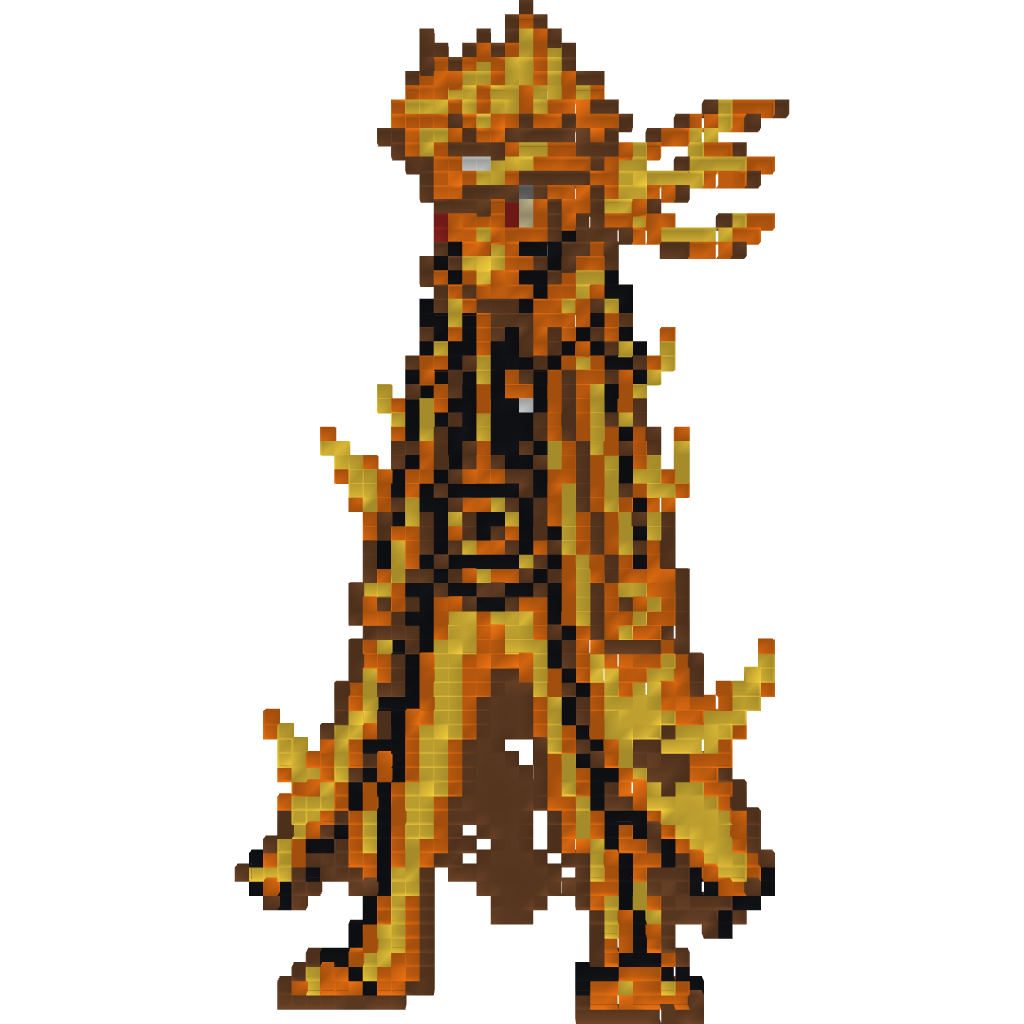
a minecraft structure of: Naruto bijuu